Question: Using Xcode5 and auto layout. Consider following scenario:

I have an outlet for "Dispatch" UITextField
'''
@property (weak, nonatomic) IBOutlet UITextField *dispatchTextField;
'''
If user clicks "Camera" button I want to hide dispatchTextField and move "Subject" and "Body"(below) up.
This is not a real scenario but I'm facing tasks where I will be using this kind of technique. I've seen code samples where container size can be modified and so on. In XAML - there is "StackPanel", in Android there is similar controls where I can just hide this TextField and views below automatically spring up.
So, what is the way to do this in XCode5 with auto-layout?
I tried (with no luck)
'''
self.recipientTextField.hidden = YES;
'''
I also tried
'''
[self.recipientTextField setFrame:CGRectMake(0, 0, 0, 0)];
[self.view layoutIfNeeded];
'''
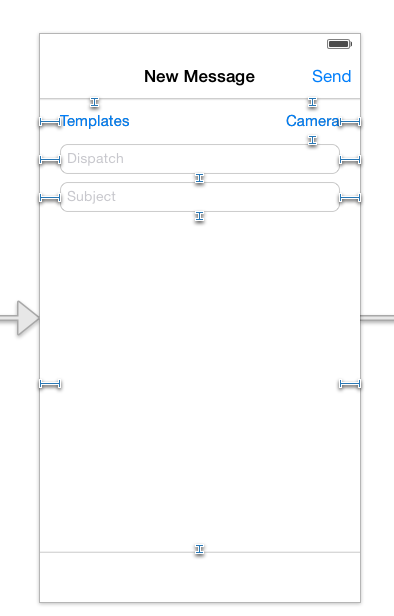
Answer: Add a height constraint to the text field. After making sure there are no conflicting vertical constraints, add a reference to this constraint in your view controller.
Add an action to the Camera button and connect it to the view controller. Whenever the button is tapped, you would set the 'constant' property of the height constraint to zero.
Make sure that other views are setup to have constant vertical spacing with the text field you wish to shrink.